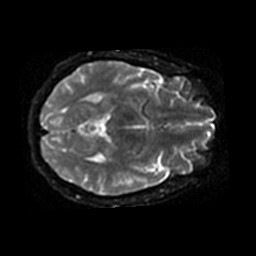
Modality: ADC
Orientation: axial
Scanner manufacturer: ge
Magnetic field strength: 1.5 T
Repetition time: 8 s
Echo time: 0.0972 s